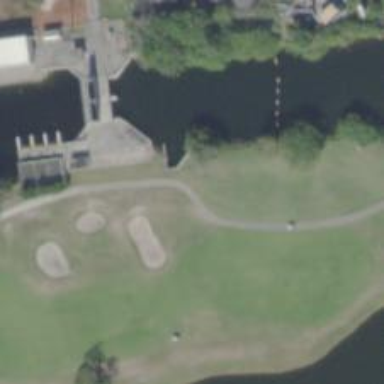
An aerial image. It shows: Path designated for golf carts.